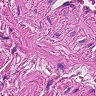
Metastatic tissue present: no